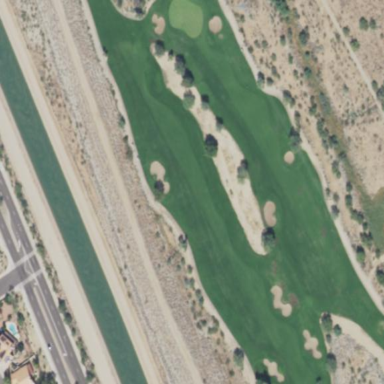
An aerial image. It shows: Scenic golf fairway.